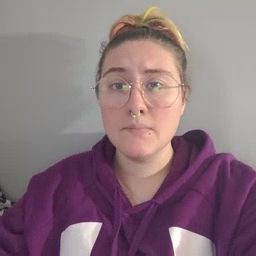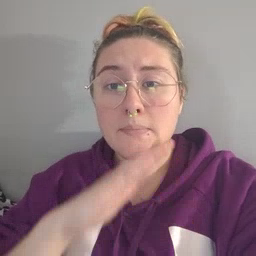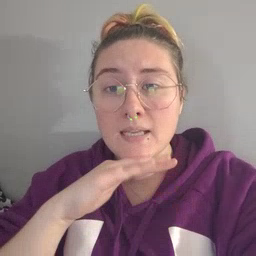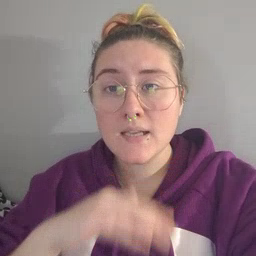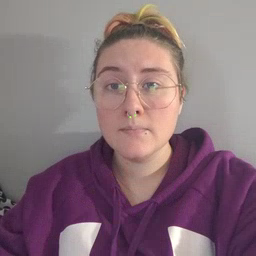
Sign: pig